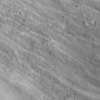
Label: not_dusty